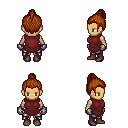
a pixel art fantasy rpg character, female body template, human, tanned skin, maroon tunic, metal pants, brunette short topknot hairstyle, metal gloves, maroon shoes, four views (front, back, left, right), 2x2 character sprite sheet, small pixel art, hard edges, no anti-aliasing